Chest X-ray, PA view. Patient: 52 years old, sex M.
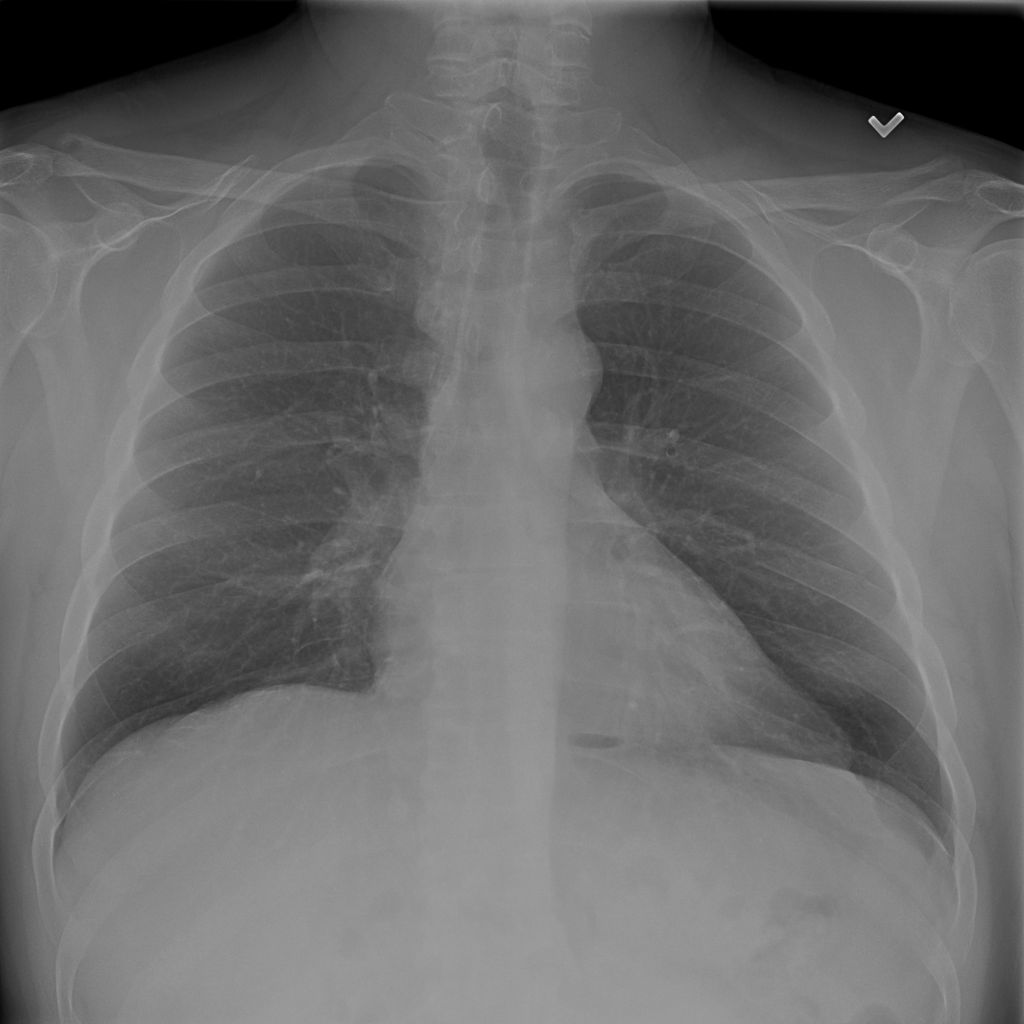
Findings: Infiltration